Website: walmart
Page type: cart
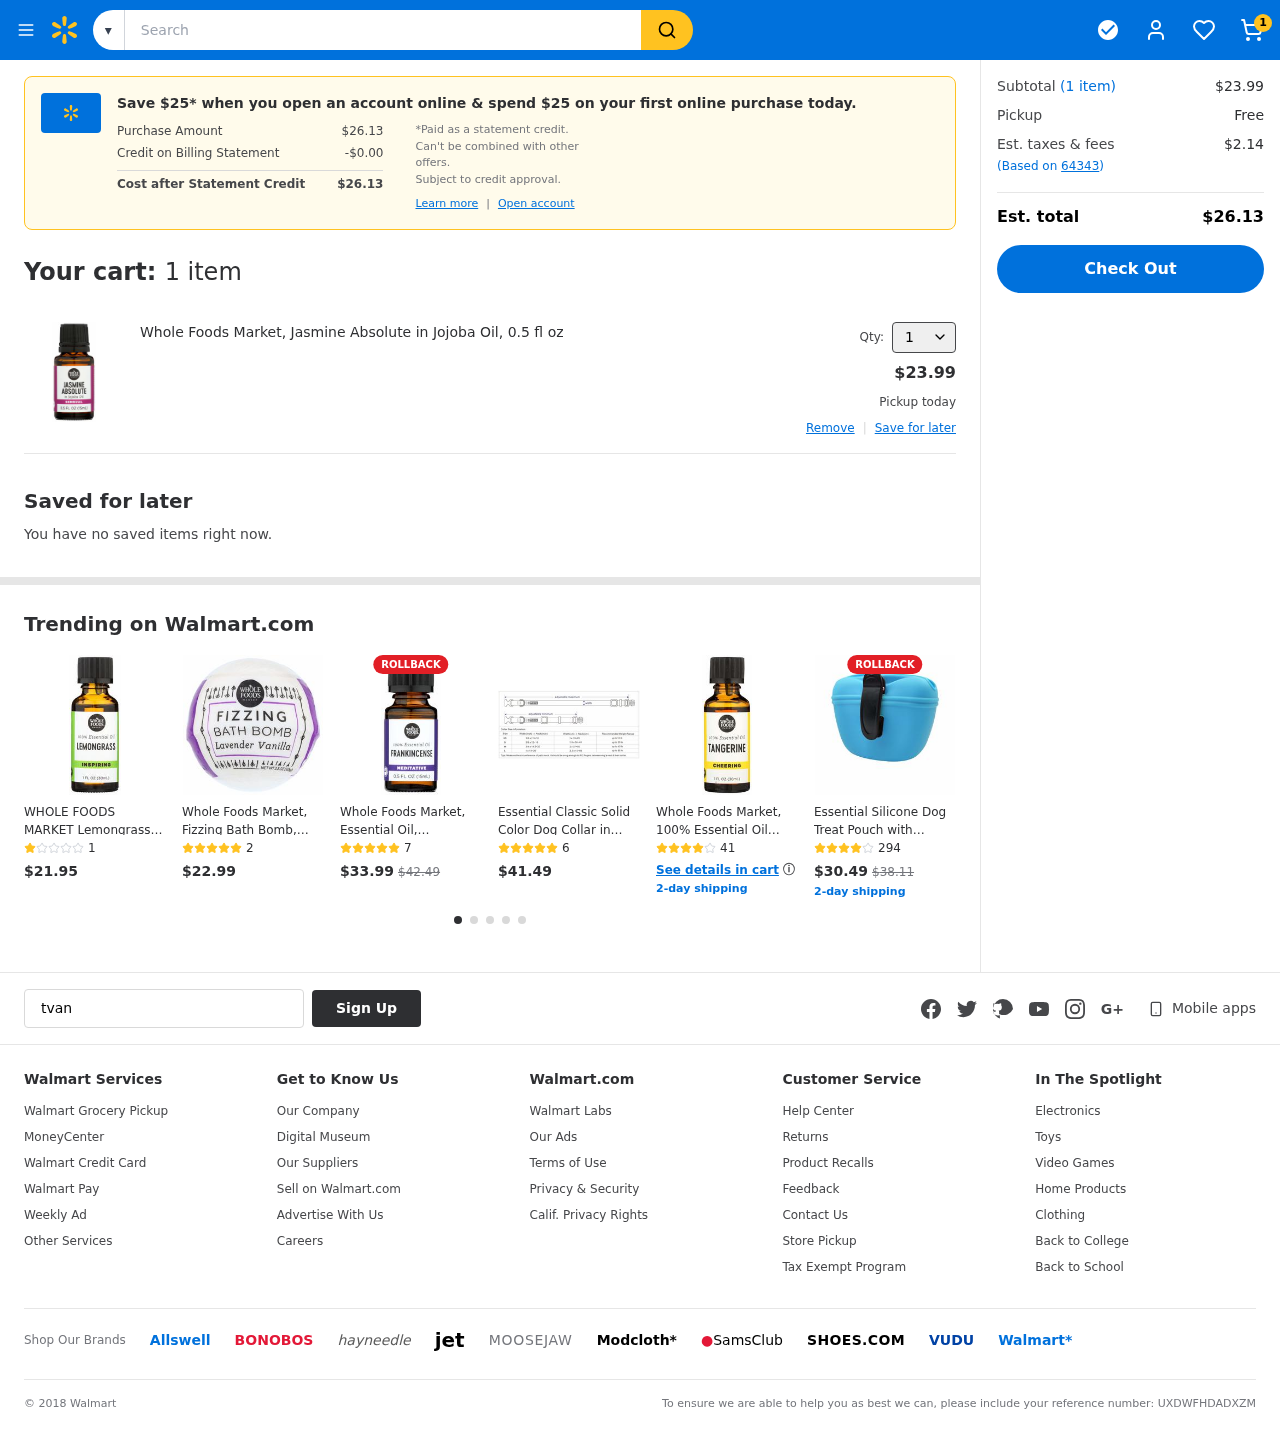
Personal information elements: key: PII_EMAIL
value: tvang@yahoo.com
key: PII_POSTCODE
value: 64343
Product elements: key: PRODUCT1_NAME
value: Whole Foods Market, Jasmine Absolute in Jojoba Oil, 0.5 fl oz
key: PRODUCT1_PRICE
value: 23.99
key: PRODUCT1_QUANTITY
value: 1
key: PRODUCT2_NAME
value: WHOLE FOODS MARKET Lemongrass Essential Oil, 1 FZ
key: PRODUCT2_NUM_RATINGS
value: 1
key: PRODUCT2_PRICE
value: $21.95
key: PRODUCT3_NAME
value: Whole Foods Market, Fizzing Bath Bomb, Lavender Vanilla, 2.3 oz
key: PRODUCT3_NUM_RATINGS
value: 2
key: PRODUCT3_PRICE
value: $22.99
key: PRODUCT4_NAME
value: Whole Foods Market, Essential Oil, Frankincense, 0.5 fl oz
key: PRODUCT4_NUM_RATINGS
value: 7
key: PRODUCT4_PRICE
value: $33.99
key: PRODUCT4_ORIGINAL_PRICE
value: $42.49
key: PRODUCT5_NAME
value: Essential Classic Solid Color Dog Collar in Navy, X-Small, Neck 21cm-28cm, Adjustable Collars for Do
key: PRODUCT5_NUM_RATINGS
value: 6
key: PRODUCT5_PRICE
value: $41.49
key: PRODUCT6_NAME
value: Whole Foods Market, 100% Essential Oil Tangerine, 1 Ounce
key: PRODUCT6_NUM_RATINGS
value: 41
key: PRODUCT7_NAME
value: Essential Silicone Dog Treat Pouch with Clip,Portable Dog Food Container for Training,Convenient Mag
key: PRODUCT7_NUM_RATINGS
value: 294
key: PRODUCT7_PRICE
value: $30.49
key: PRODUCT7_ORIGINAL_PRICE
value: $38.11
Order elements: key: ORDER_NUM_ITEMS
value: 1
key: ORDER_TOTAL
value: $26.13
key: ORDER_NUM_ITEMS
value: (1 item)
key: ORDER_NUM_ITEMS
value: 1 item
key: ORDER_SUBTOTAL
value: $23.99
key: ORDER_TAX
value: $2.14
Search elements: key: HEADER_SEARCH
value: Search